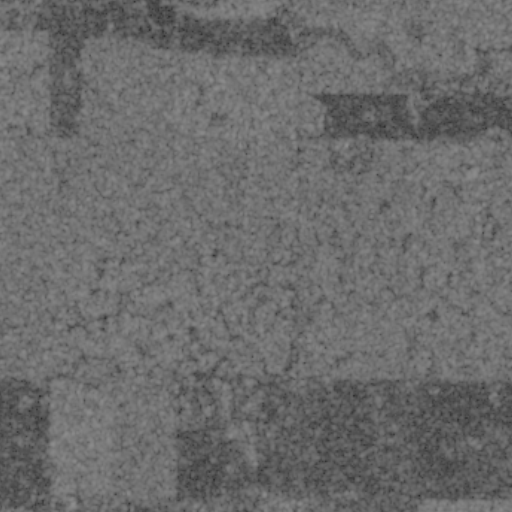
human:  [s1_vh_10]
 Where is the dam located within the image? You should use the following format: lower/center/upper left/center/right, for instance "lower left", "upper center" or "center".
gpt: The dam is located in the upper center of the image.
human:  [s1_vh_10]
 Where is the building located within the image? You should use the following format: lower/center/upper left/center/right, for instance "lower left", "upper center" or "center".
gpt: The building is located in the upper right of the image.
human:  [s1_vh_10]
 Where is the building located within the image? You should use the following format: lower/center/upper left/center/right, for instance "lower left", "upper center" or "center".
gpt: The building is located in the upper right of the image.
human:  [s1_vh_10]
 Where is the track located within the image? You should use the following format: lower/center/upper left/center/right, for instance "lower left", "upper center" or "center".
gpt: There is no track in the image.

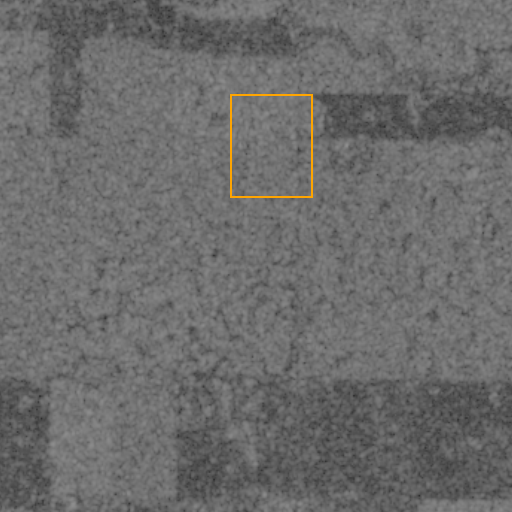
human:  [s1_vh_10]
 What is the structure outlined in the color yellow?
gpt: There is no yellow outline.
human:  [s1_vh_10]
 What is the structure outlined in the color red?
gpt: There is no structure outlined in red.